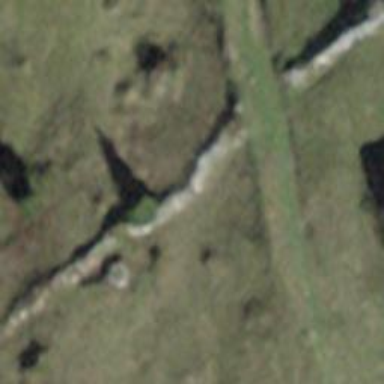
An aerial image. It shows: Wall made of dry stone.